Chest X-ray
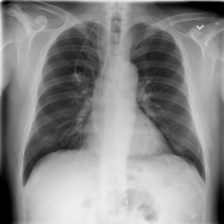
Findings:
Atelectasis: negative
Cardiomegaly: negative
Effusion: negative
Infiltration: positive
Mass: negative
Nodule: negative
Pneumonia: negative
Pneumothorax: negative
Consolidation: negative
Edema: negative
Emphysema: negative
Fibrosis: negative
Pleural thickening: negative
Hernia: negative